Aerial crown-view tile of a tropical tree (Barro Colorado Island, Panama), acquired 20250512:
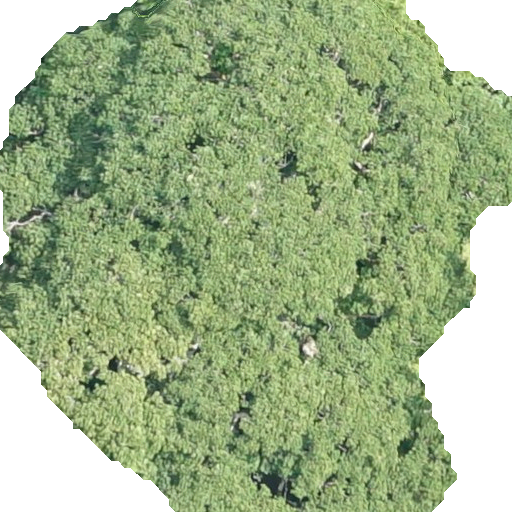
Species: Sterculia apetala
GBIF accepted scientific name: Sterculia apetala
Crown area: 352.788 m²